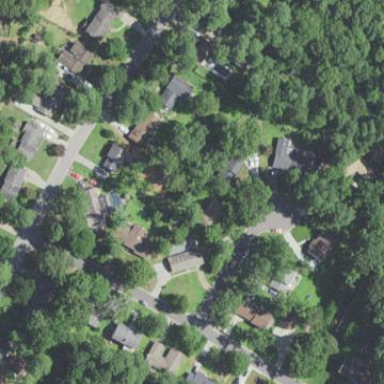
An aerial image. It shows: Residential neighbourhood.